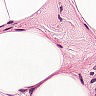
Metastatic tissue present: no